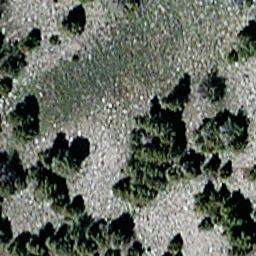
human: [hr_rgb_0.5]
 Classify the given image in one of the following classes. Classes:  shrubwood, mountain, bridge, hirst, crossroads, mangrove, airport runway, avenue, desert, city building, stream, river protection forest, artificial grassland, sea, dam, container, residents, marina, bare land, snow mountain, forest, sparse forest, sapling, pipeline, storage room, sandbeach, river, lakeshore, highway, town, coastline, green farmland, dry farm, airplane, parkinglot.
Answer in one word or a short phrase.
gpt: sparse forest